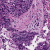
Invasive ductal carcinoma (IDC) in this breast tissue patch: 1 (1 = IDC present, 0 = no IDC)